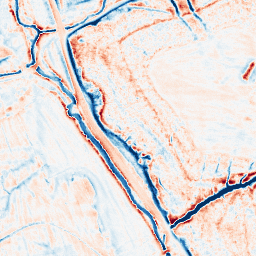
Category: edge_preserving
Decomposition family: anisotropic_diffusion
Decomposition parameters: iterations: 50
kappa: 30
gamma: 0.1
Upsampling method: sinc_hamming
Upsampling parameters: scale: 2
kernel_size: 16
Upsampling scale: 2